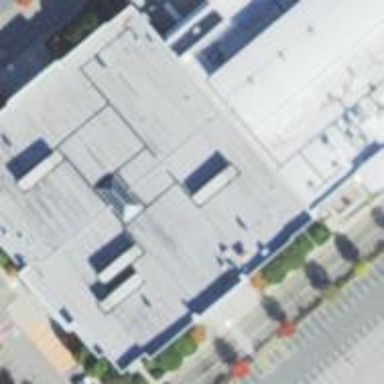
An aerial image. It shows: Department store building. It is part of larger structure.